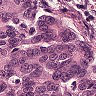
Metastatic tissue present: yes